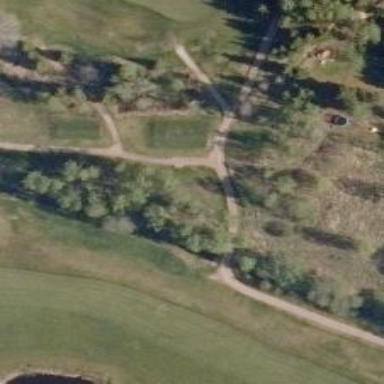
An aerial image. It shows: Service road designated as golf cart path.